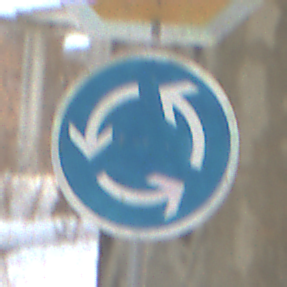
Verkehrszeichen: Kreisverkehr
Zusatzzeichen oben: Stop
Umgebung: Roofed, Suburban
Tageszeit: MorningAfternoon
Wetter: PartlyCloudy
Licht: Natural
Jahreszeit: Winter
Kontrast: LowContrast